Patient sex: M
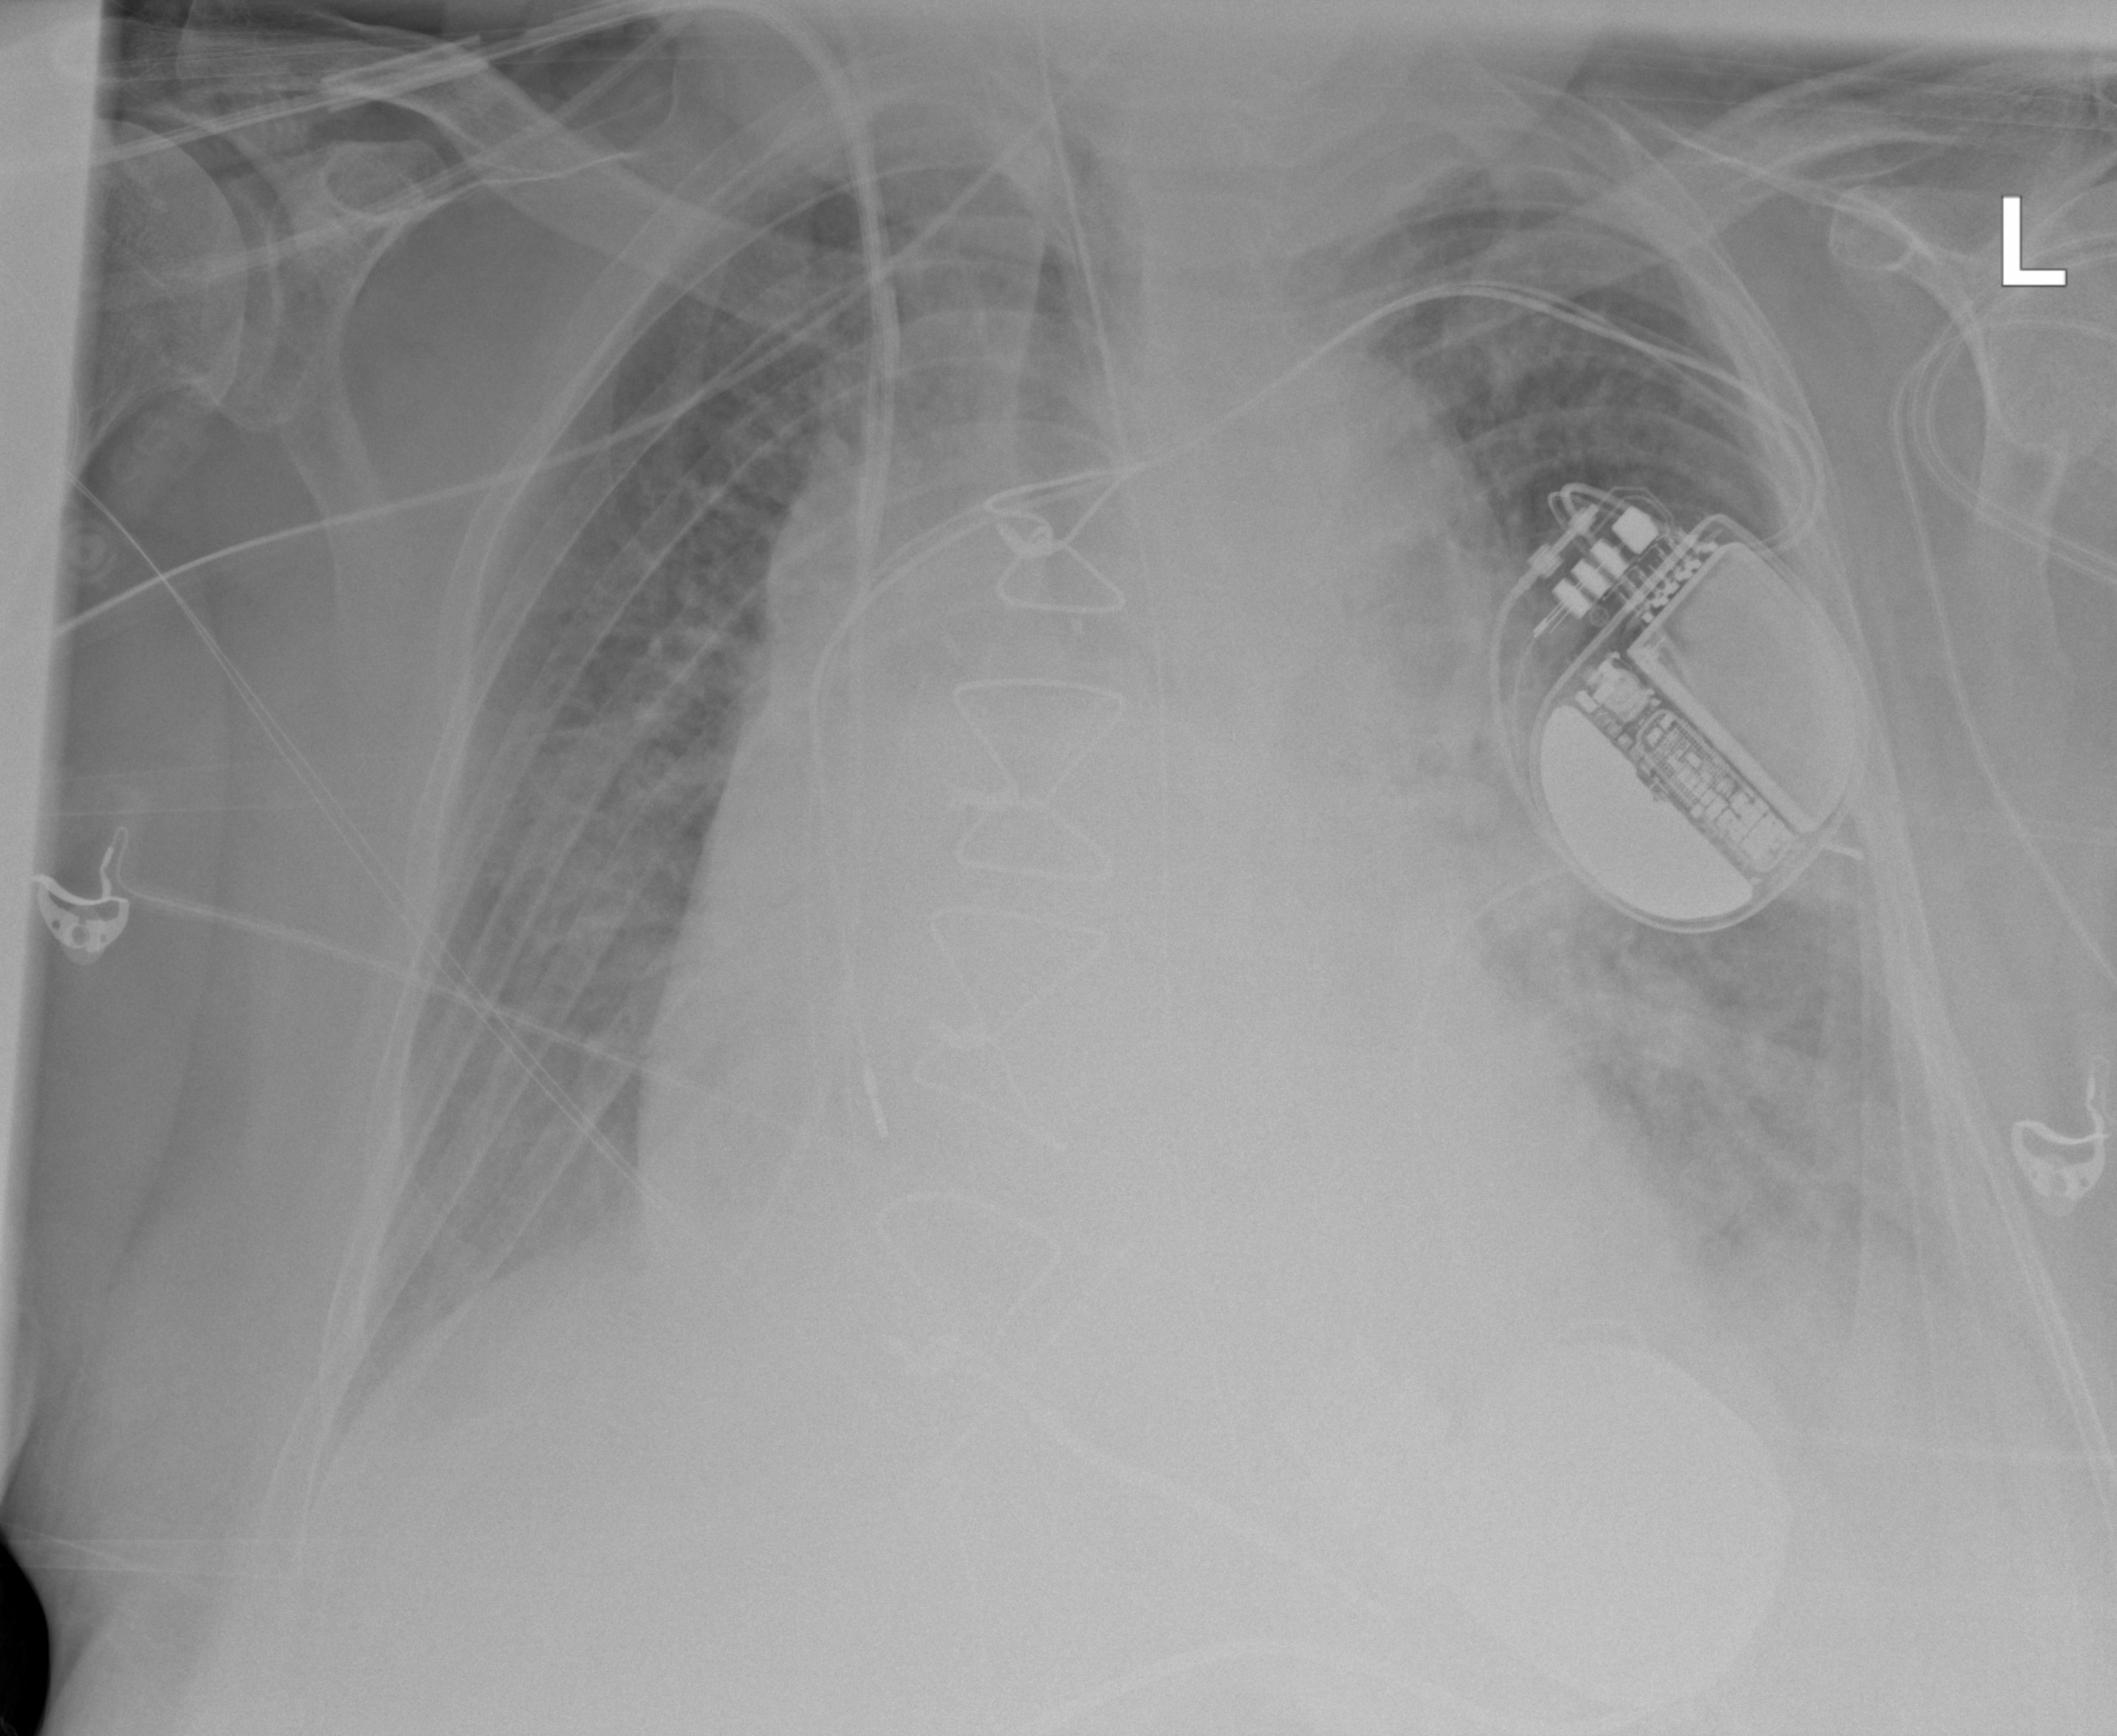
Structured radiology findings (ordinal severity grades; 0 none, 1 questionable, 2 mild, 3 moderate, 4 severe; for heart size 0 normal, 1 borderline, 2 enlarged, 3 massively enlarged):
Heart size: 3
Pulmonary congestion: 2
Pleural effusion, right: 2
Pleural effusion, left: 2
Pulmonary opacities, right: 2
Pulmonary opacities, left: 3
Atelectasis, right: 2
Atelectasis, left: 2